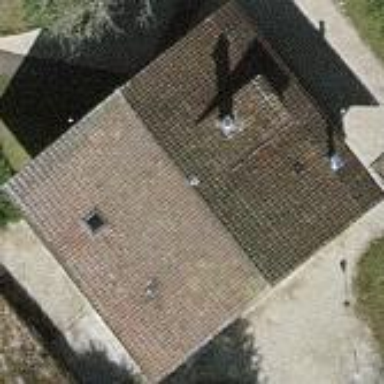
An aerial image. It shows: Detached building with gabled roof.